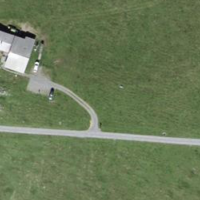
EUNIS habitat code: 23
Species observed at this site:
Plantago media